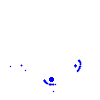
Particle: electron